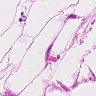
Metastatic tissue present: no